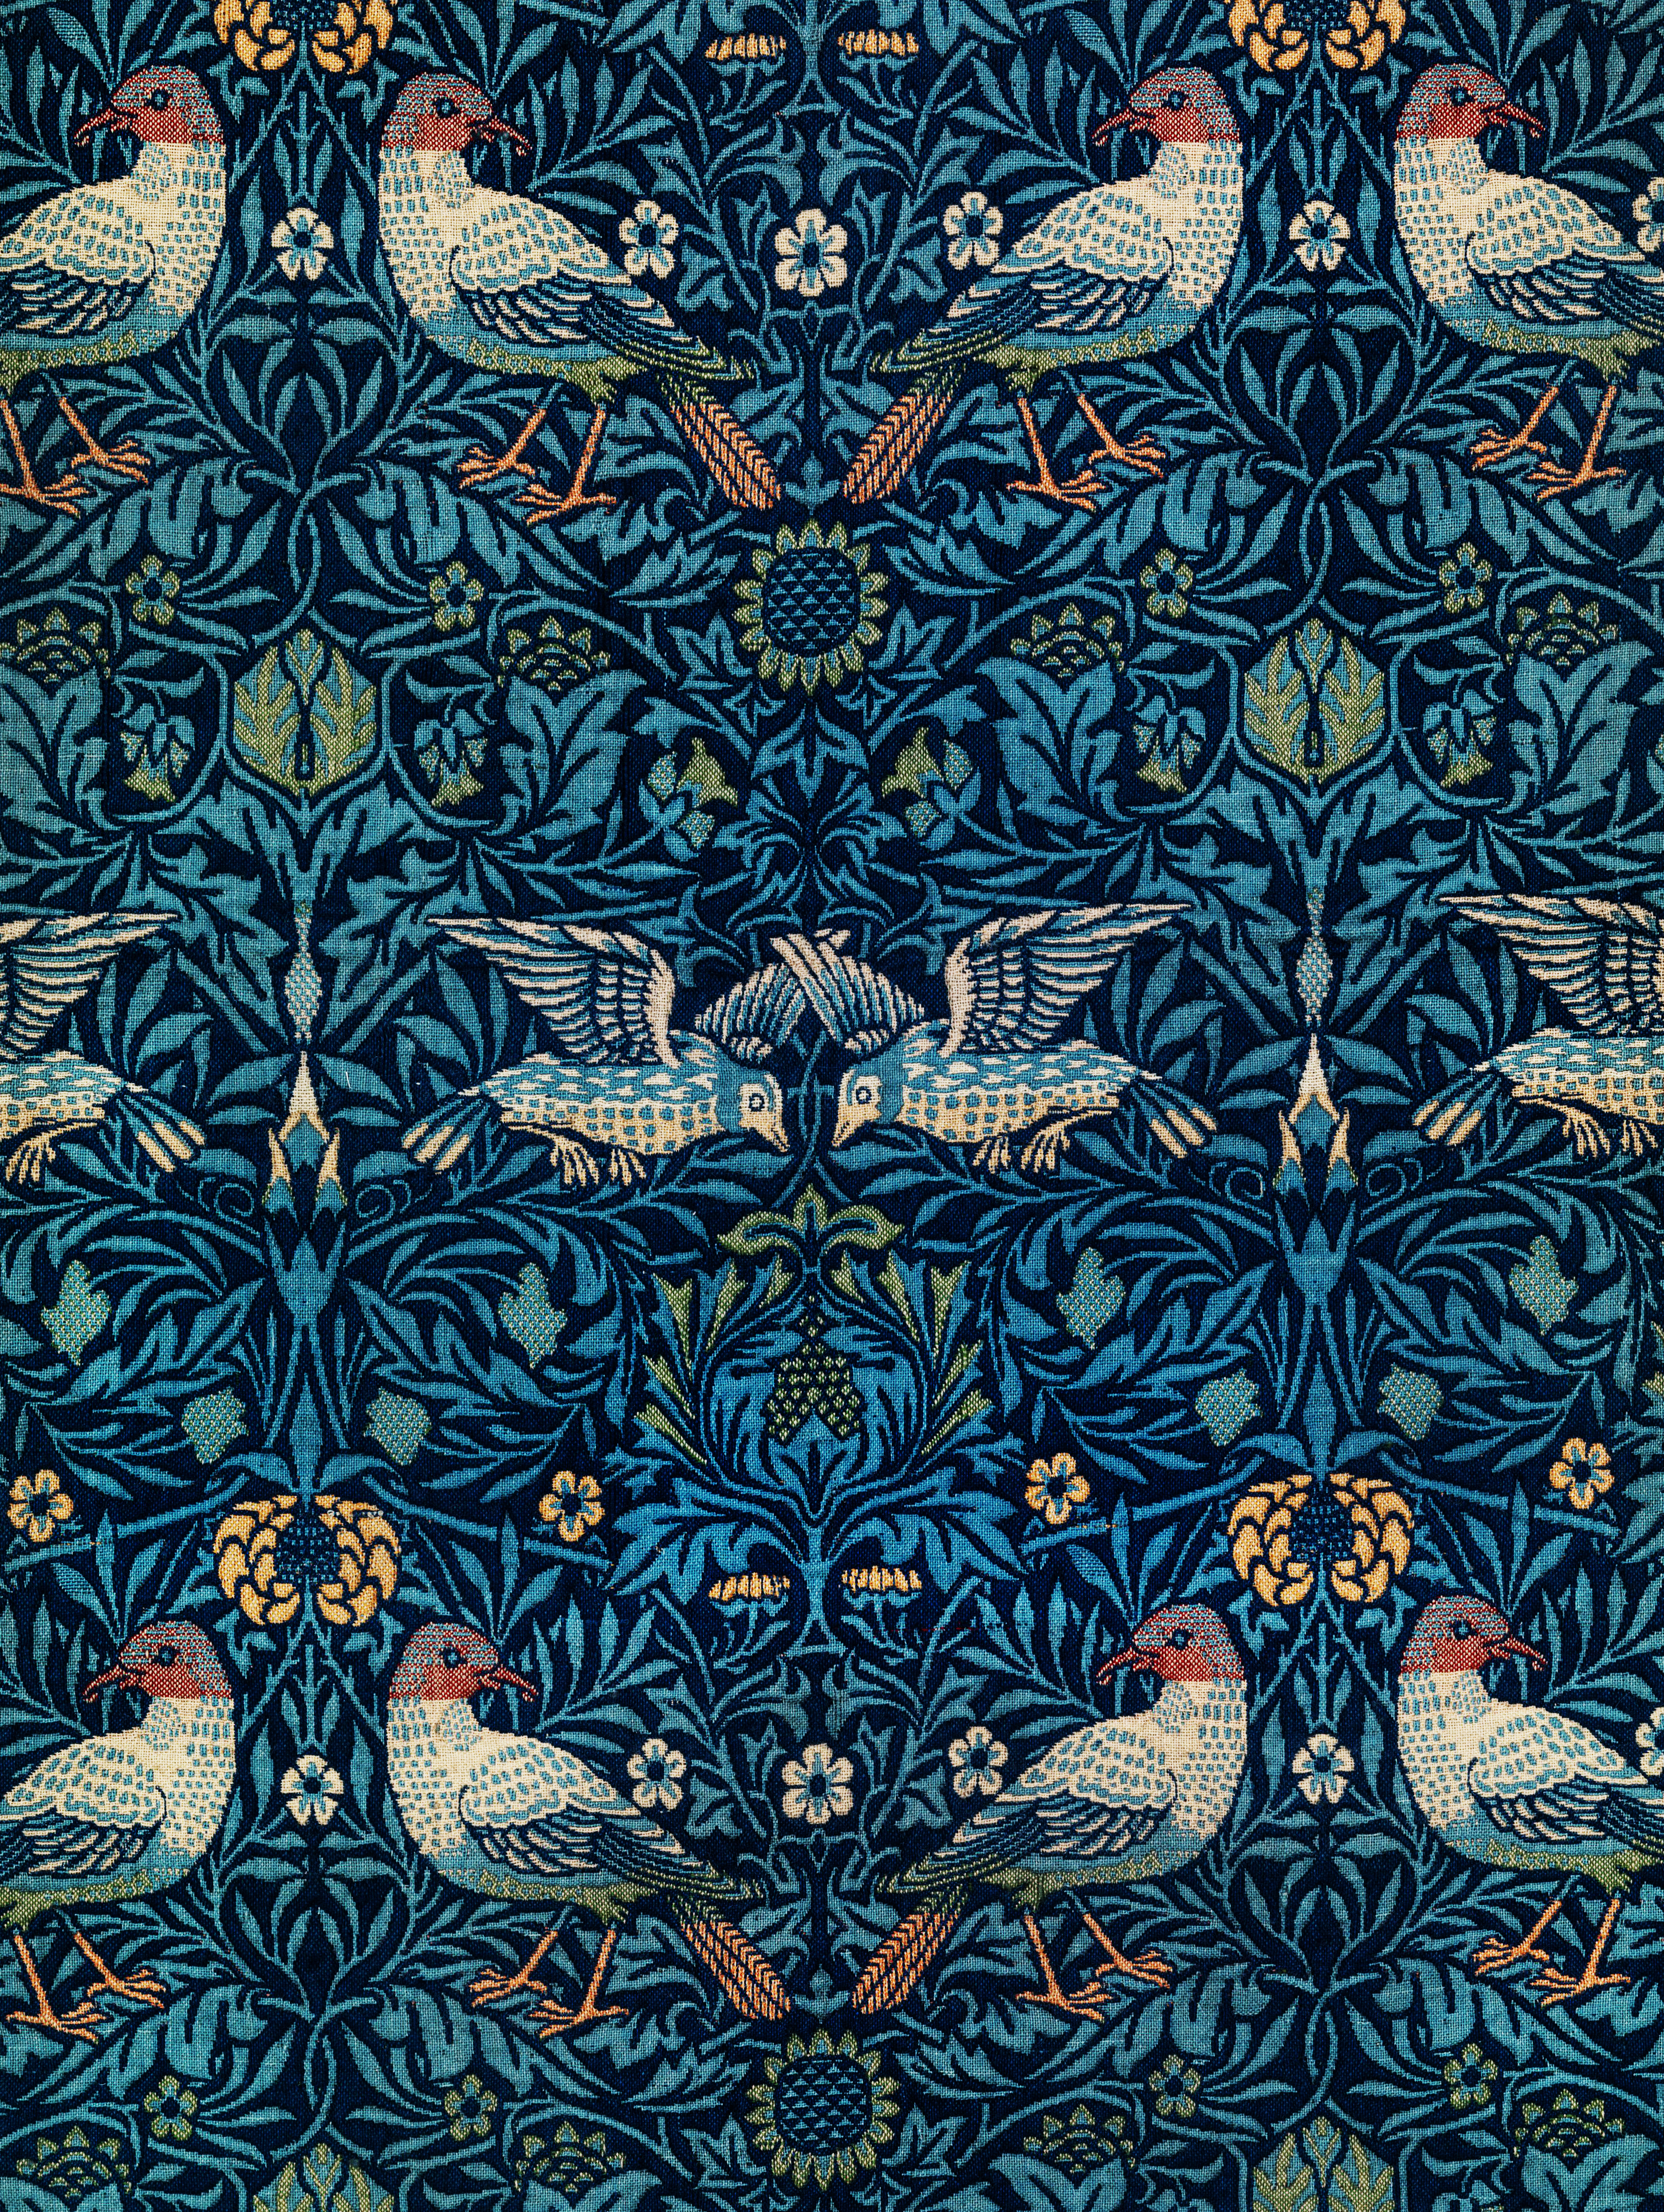
Design: Birds-Small
Year: 1887